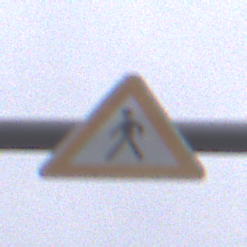
Verkehrszeichen: FussgaengerRechts
Umgebung: Outdoor, Urban
Tageszeit: Midday
Wetter: Overcast
Licht: Natural
Jahreszeit: NotSpecified
Kontrast: LowContrast